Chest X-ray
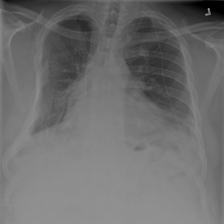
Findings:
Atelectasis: negative
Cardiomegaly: negative
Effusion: negative
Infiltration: negative
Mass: negative
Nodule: negative
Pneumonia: negative
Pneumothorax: negative
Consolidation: negative
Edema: negative
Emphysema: negative
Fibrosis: negative
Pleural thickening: negative
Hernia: negative